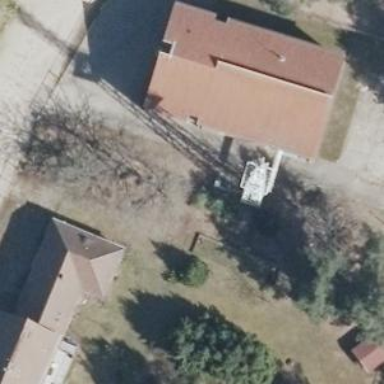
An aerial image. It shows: Communication mast tower.